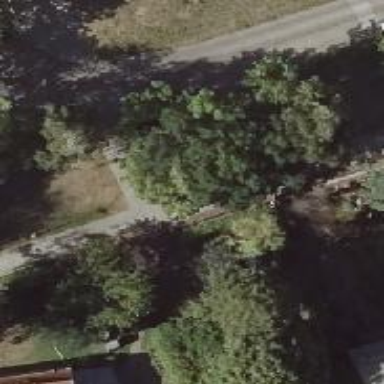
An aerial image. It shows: Concrete driveway designated as service road.